Question: In Sql Server 2000, is it possible to return, via SQL query, a complete list of database roles that exist in a given database?
I know it is possible to see these roles by expanding the Security, Roles, and Database Roles nodes in SQL Server Management Studio, but I'd like to get them through a query that I can parse programmatically.

To clarify, I'm not looking for a list of users with their roles, but just the list of roles themselves.
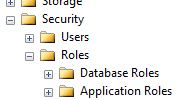
Answer: Every database in SQL Server 2000 has a <URL>
Probably something like
'''
Use <MyDatabase>
Select
[name]
From
sysusers
Where
issqlrole = 1
'''
will do the trick